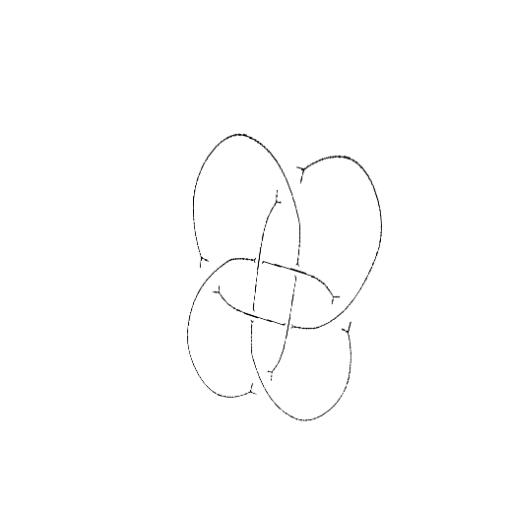
Crossing number: 8